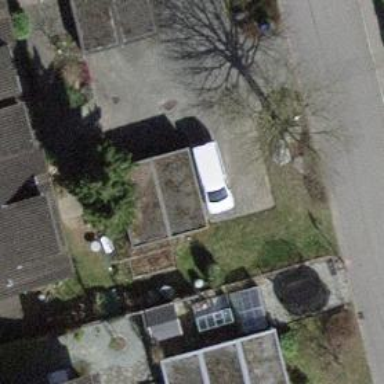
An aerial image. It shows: Surveillance system is in place.